Field crop: maize
Growth stage: 2
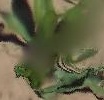
Species: maize